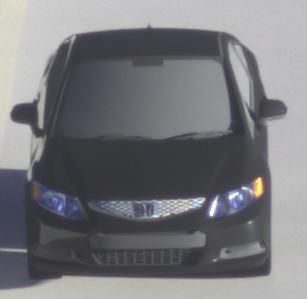
Make: Honda
Model: Civic Limousine 1.8
Detailed model: Civic (IX) Limousine
Model produced from: 2014/05
Model produced until: 2017/06
Doors: 4
Color: black
Road condition: dry road
Daytime: sunrise or sunset
Contrast: high contrast